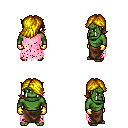
a pixel art fantasy rpg character, male body template, orc, green skin, pink tattered cape, robe skirt, blonde swoop hairstyle, gold gloves, four views (front, back, left, right), 2x2 character sprite sheet, small pixel art, hard edges, no anti-aliasing